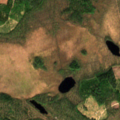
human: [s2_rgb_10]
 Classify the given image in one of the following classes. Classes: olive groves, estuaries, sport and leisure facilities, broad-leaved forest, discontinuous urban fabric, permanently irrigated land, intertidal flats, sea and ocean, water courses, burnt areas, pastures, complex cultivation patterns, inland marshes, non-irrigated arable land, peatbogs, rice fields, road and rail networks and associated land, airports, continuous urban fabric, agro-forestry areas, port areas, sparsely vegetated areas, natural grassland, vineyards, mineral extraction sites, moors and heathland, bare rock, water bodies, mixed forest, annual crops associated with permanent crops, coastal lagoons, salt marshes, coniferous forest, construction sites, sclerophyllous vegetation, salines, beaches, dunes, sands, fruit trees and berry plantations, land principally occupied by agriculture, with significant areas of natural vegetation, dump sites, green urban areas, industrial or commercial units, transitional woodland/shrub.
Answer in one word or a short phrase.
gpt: coniferous forest, transitional woodland/shrub, peatbogs